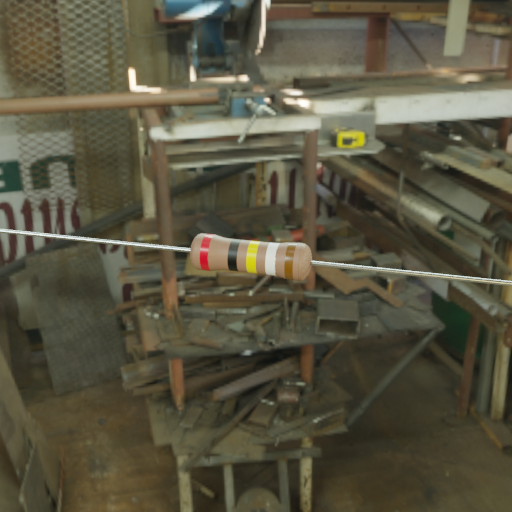
Resistor colour bands (in order): red, black, yellow, white, brown